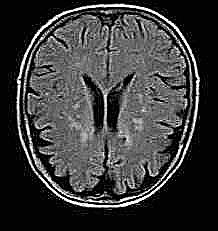
Label: notumor